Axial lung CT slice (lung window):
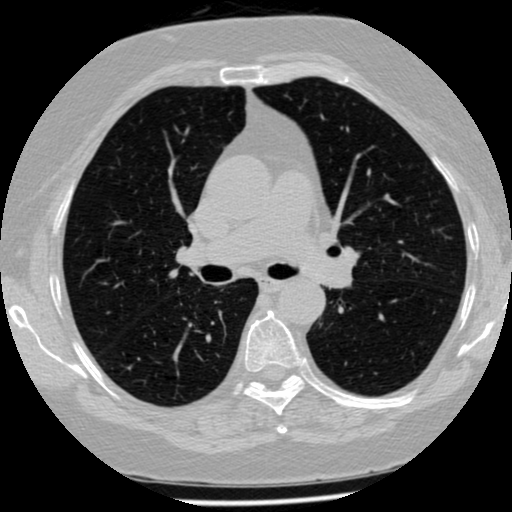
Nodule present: no